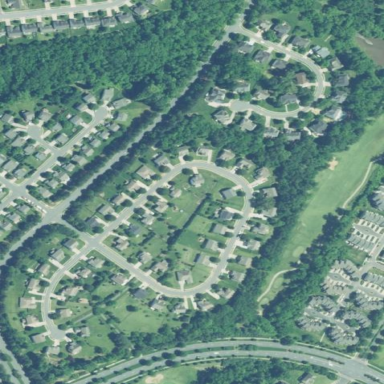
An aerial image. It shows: Single-family residential area.